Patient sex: M
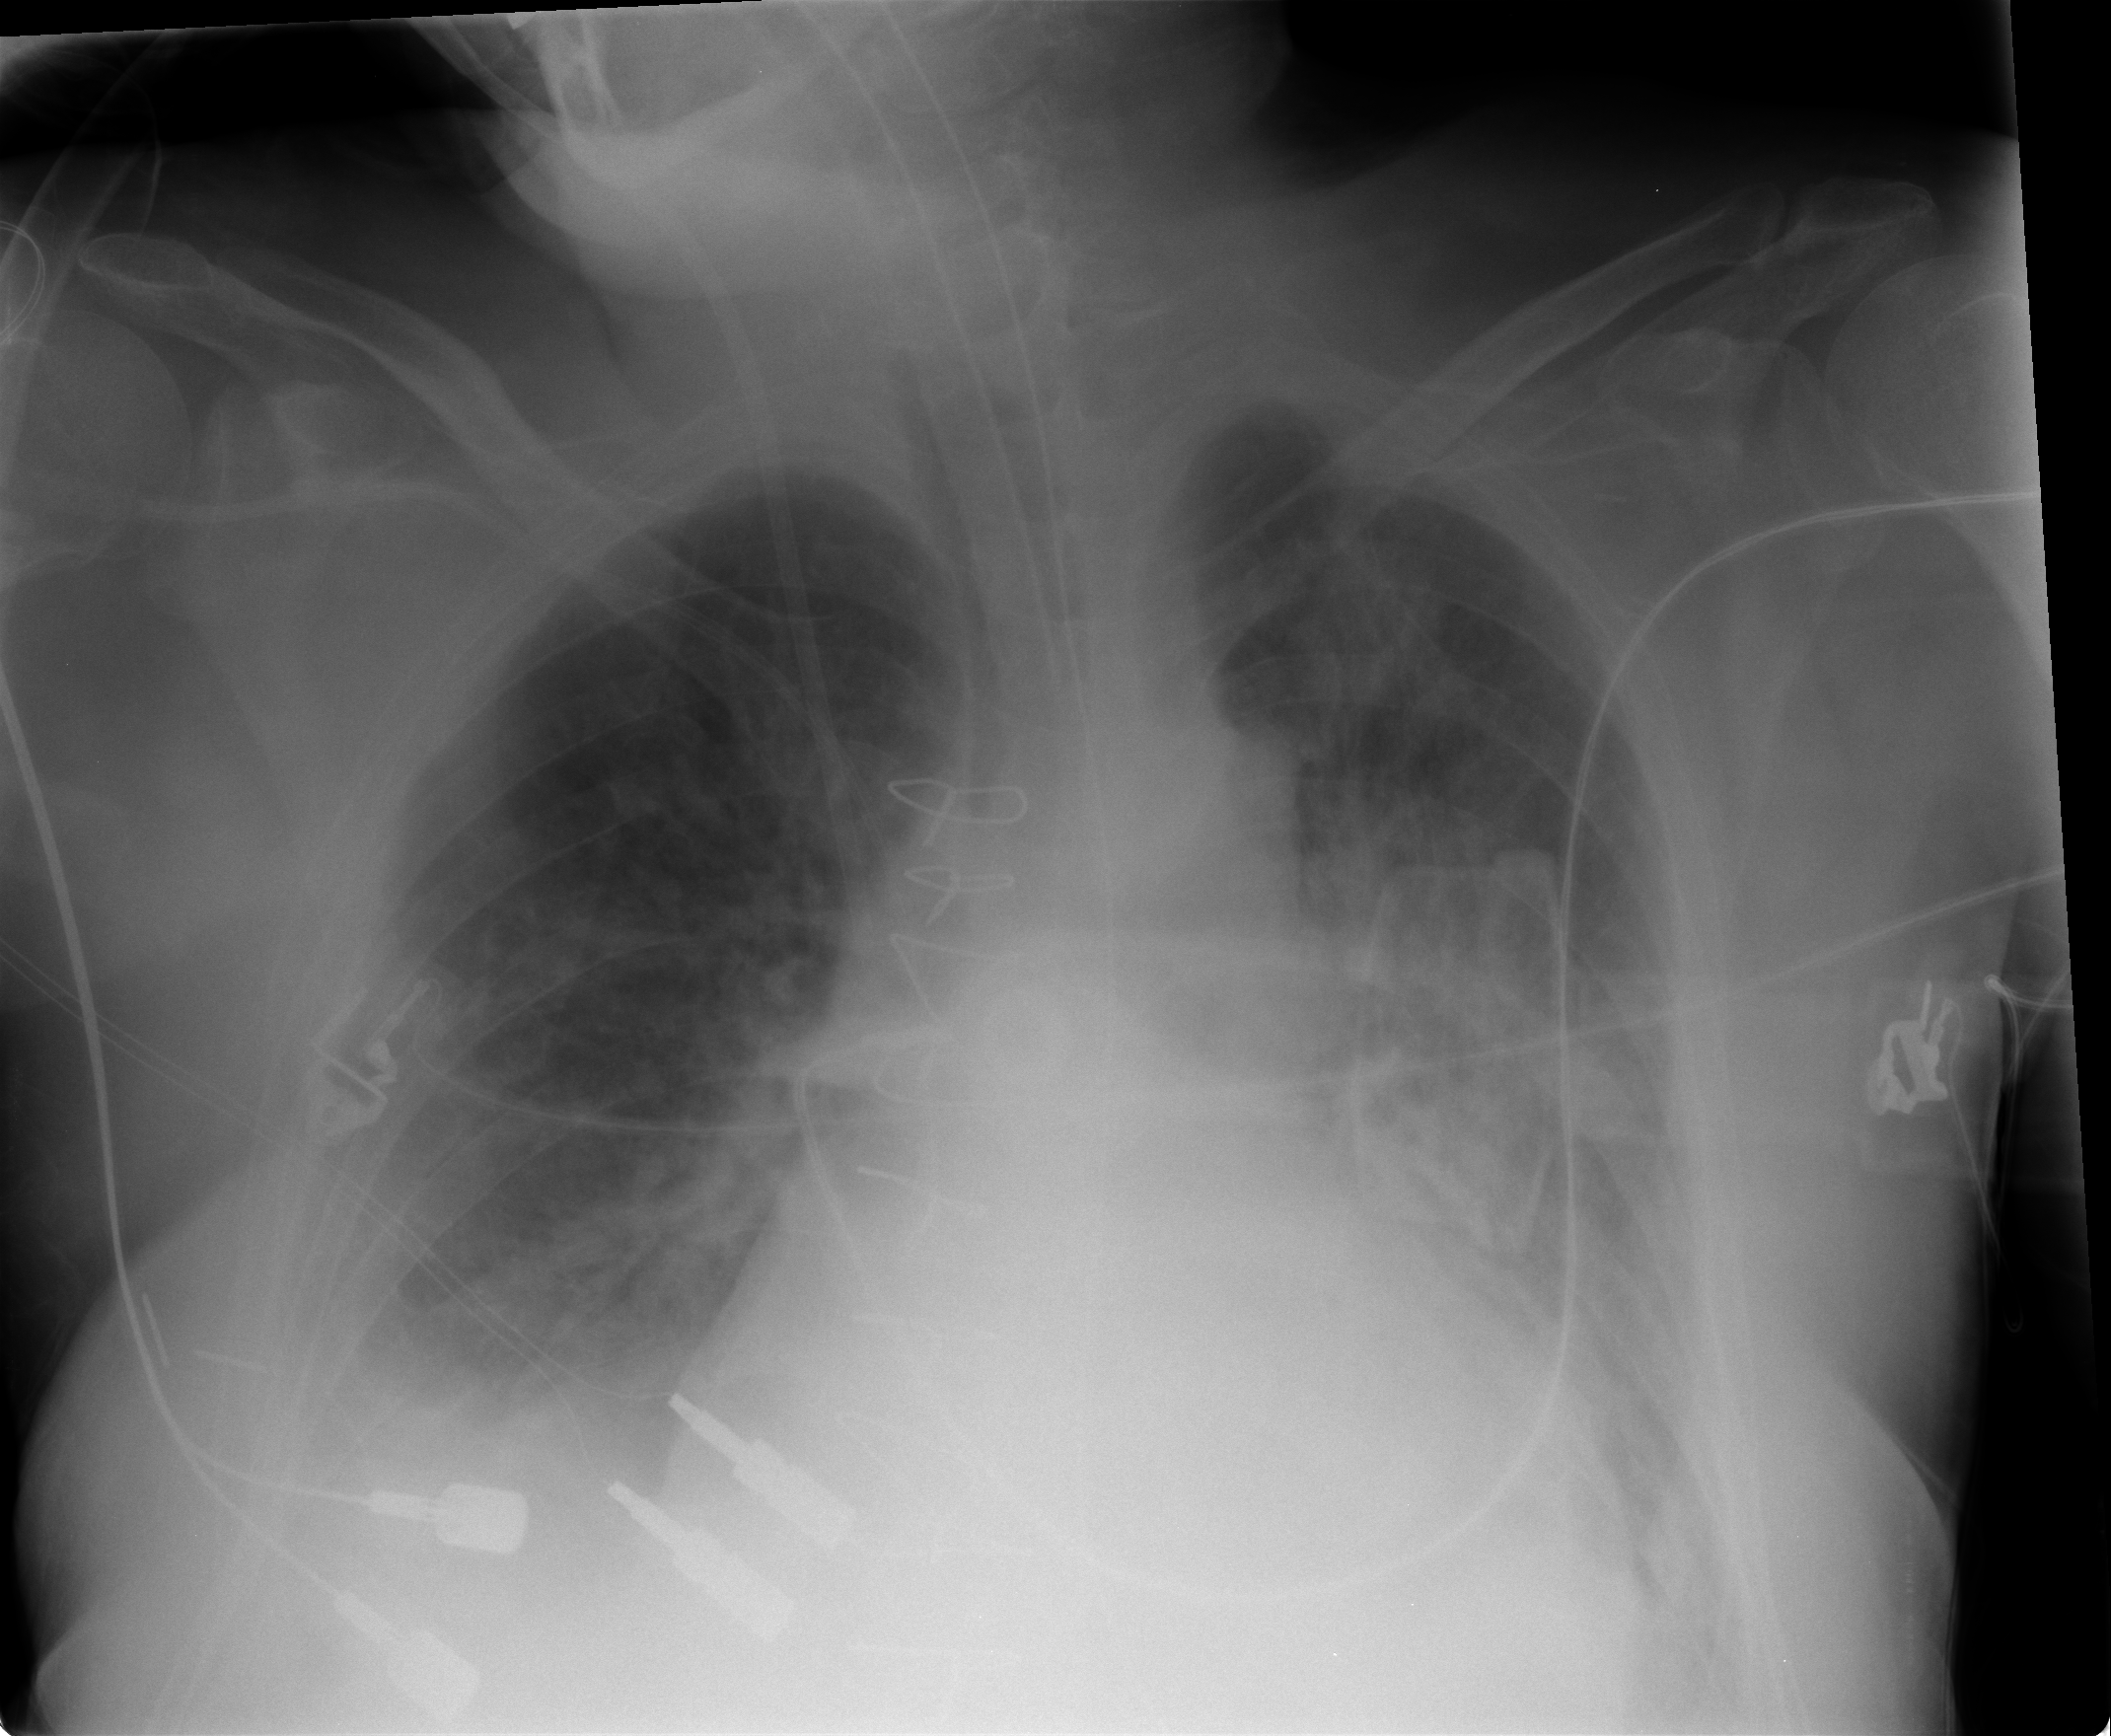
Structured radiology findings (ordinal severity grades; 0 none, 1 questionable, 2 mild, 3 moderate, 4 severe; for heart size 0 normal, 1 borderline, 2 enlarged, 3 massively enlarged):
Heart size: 2
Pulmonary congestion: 2
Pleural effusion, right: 2
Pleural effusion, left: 2
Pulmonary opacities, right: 0
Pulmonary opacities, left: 2
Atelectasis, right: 2
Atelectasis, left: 2